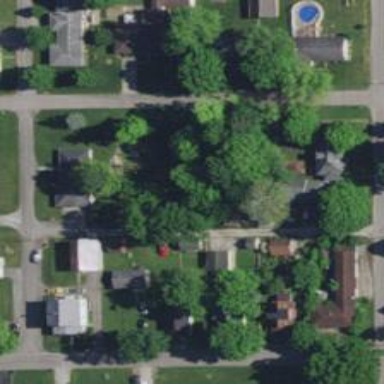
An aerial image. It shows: Alley classified as service road.